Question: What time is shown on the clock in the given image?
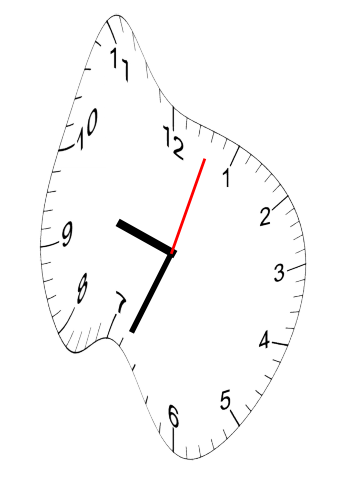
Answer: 09:34:03